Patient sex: M
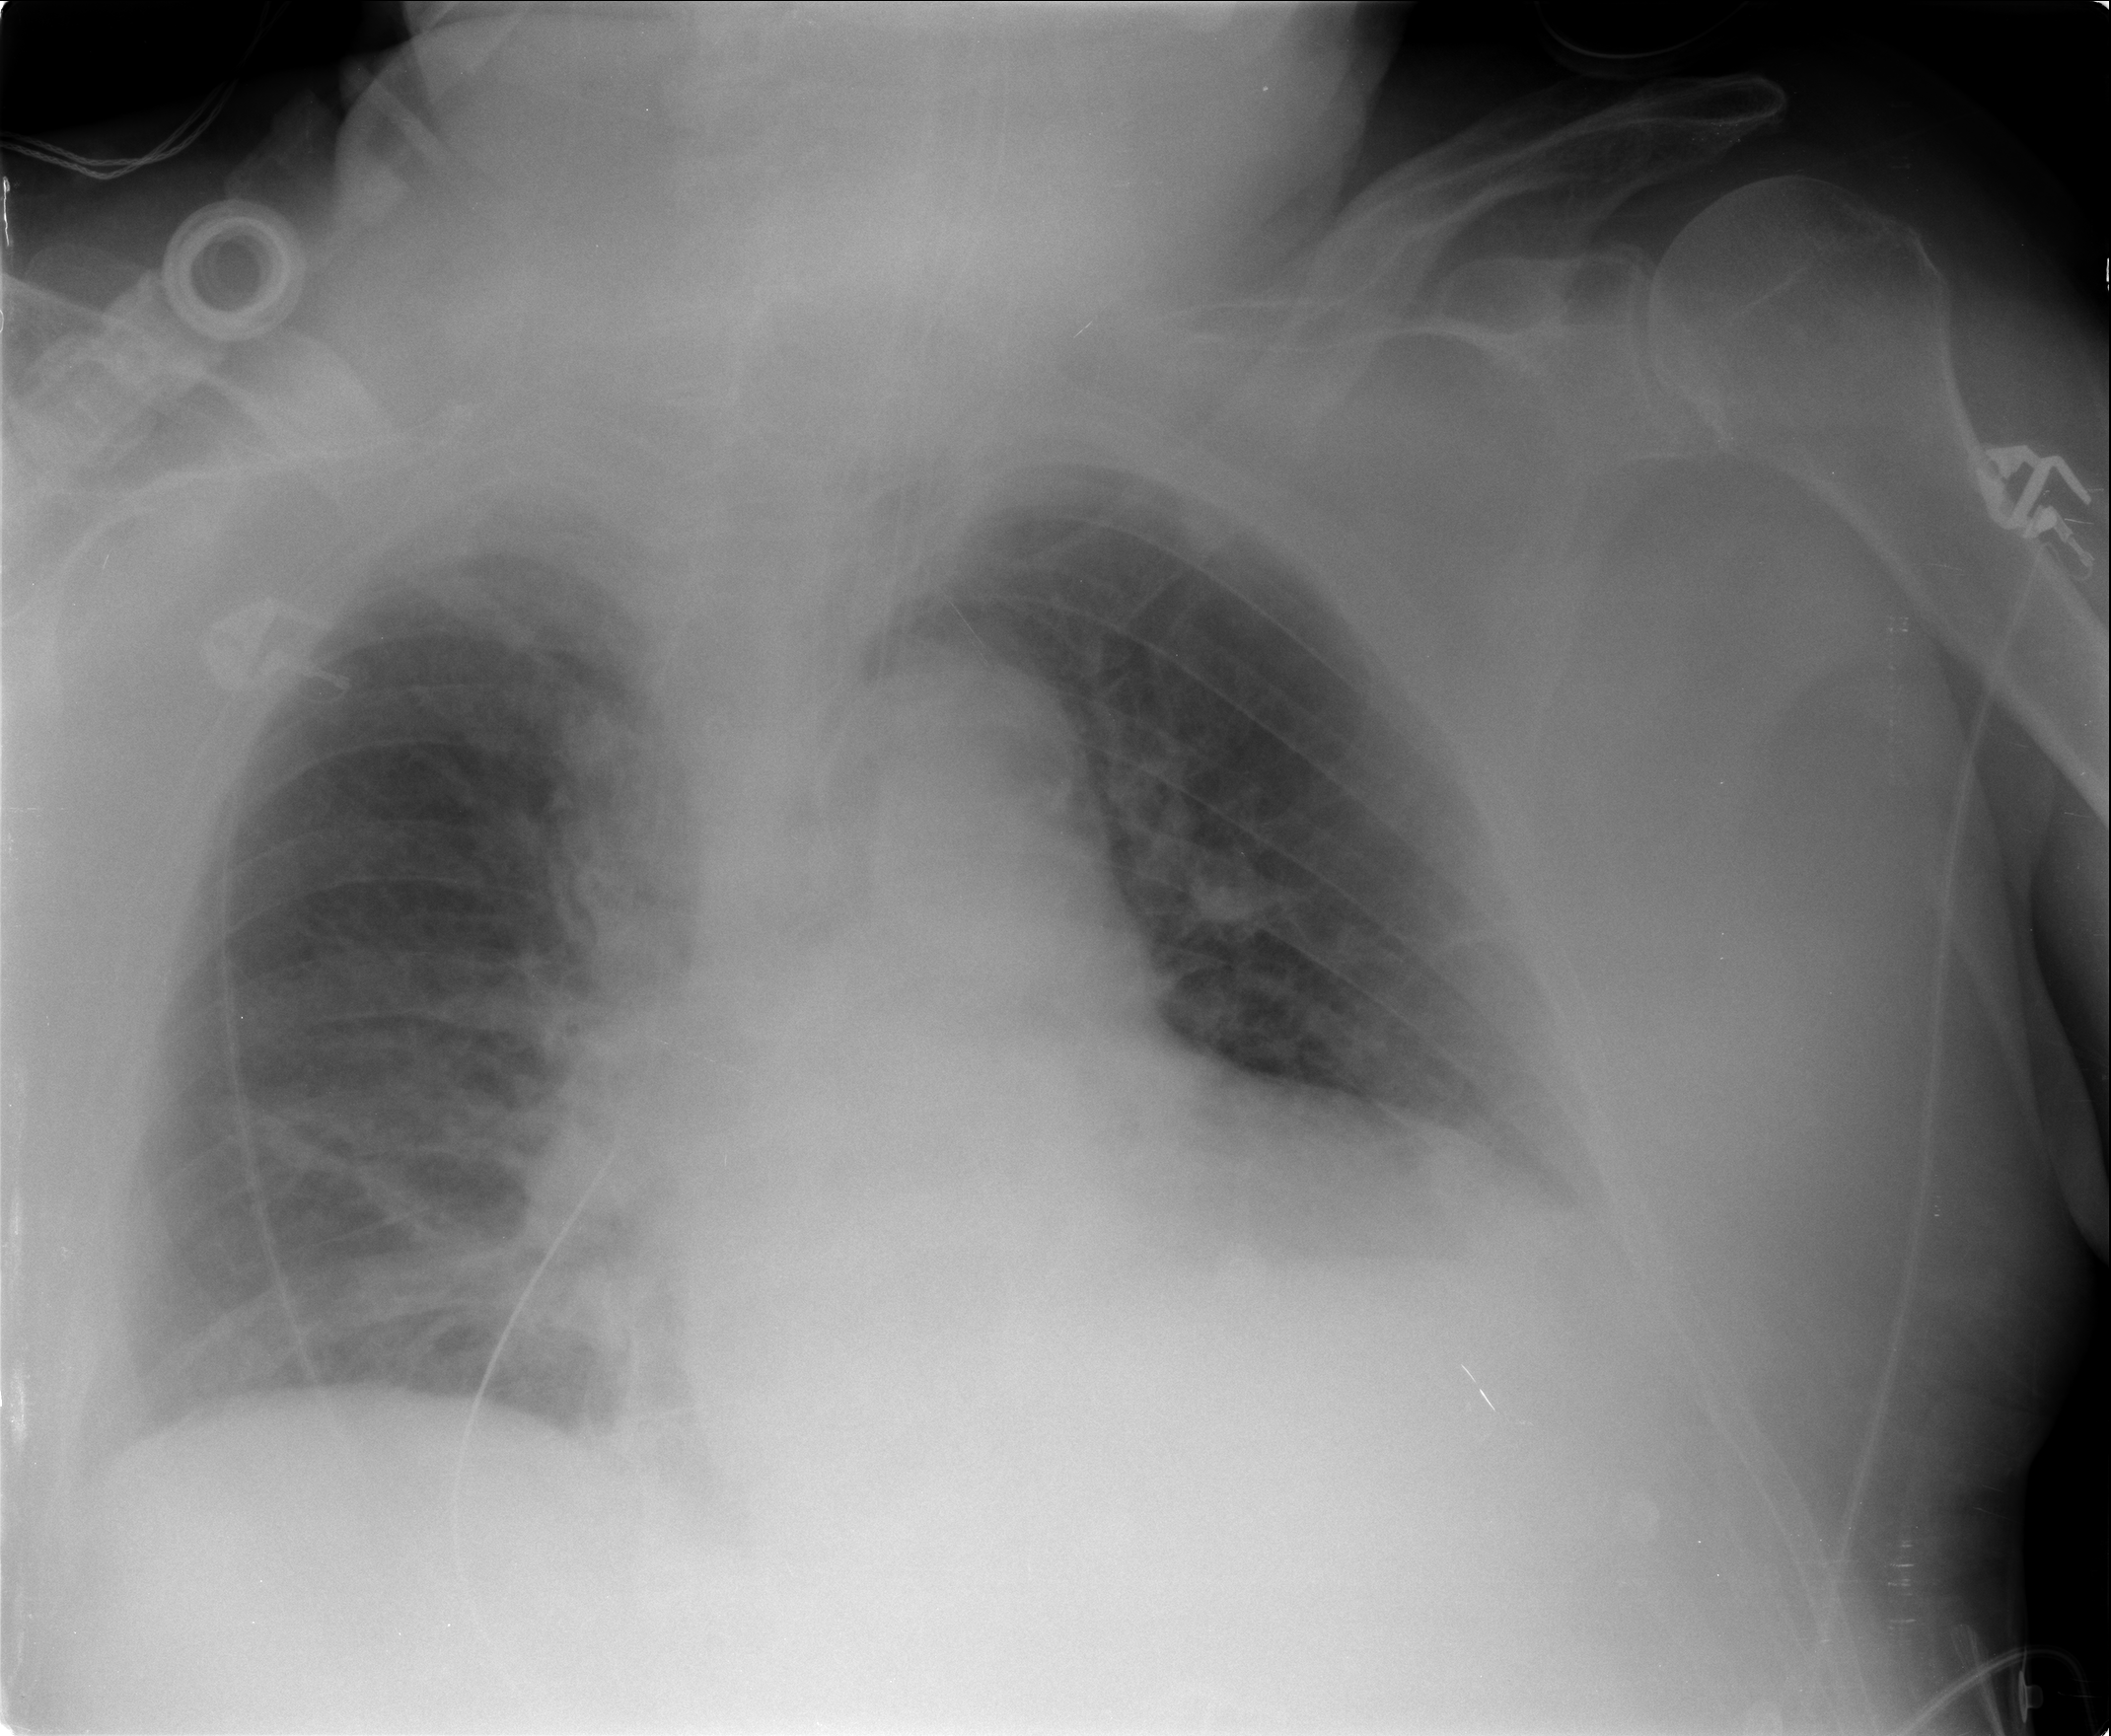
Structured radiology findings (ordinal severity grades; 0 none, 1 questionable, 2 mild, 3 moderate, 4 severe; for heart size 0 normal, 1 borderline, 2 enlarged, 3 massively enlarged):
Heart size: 2
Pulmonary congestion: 0
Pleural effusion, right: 0
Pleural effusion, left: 2
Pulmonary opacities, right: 0
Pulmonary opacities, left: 0
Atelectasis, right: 0
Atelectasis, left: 0